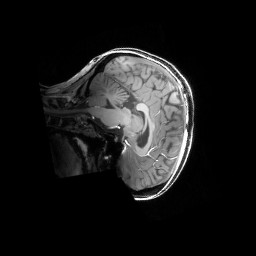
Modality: T1w
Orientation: sagittal
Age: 26
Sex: female
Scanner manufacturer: siemens
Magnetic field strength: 6.98 T
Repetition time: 2.37 s
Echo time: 0.00231 s